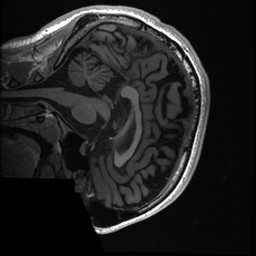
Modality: T1w
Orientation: sagittal
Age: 22
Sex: male